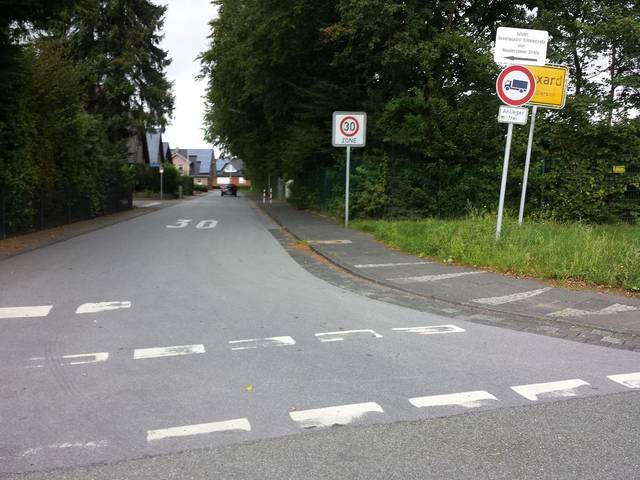
Region: Germany
Coordinates: 51.88, 8.405